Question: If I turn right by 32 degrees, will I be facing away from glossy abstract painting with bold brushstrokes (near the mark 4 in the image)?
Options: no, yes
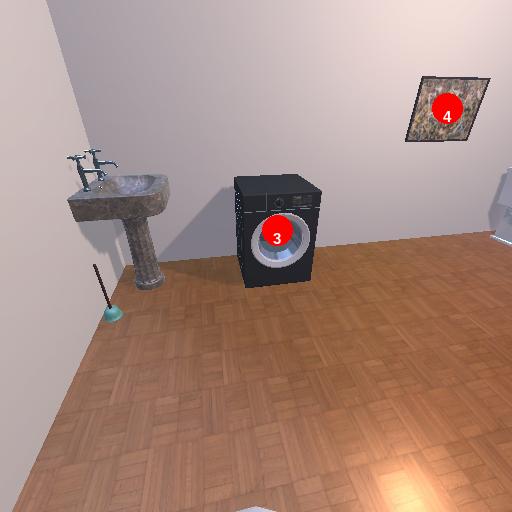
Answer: no